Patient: sex F, age 36
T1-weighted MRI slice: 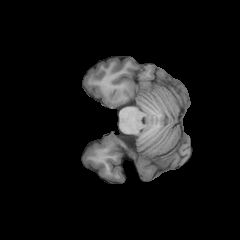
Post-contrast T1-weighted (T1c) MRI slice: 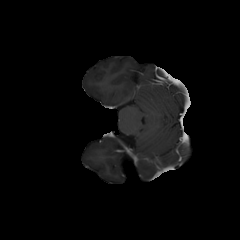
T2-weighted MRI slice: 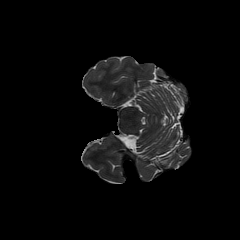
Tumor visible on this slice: no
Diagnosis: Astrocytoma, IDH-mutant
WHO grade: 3